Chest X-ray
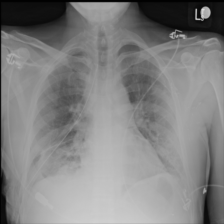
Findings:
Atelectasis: negative
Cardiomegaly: negative
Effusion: negative
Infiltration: positive
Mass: negative
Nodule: negative
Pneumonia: negative
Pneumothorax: negative
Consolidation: negative
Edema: negative
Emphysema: negative
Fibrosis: negative
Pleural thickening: negative
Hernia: negative